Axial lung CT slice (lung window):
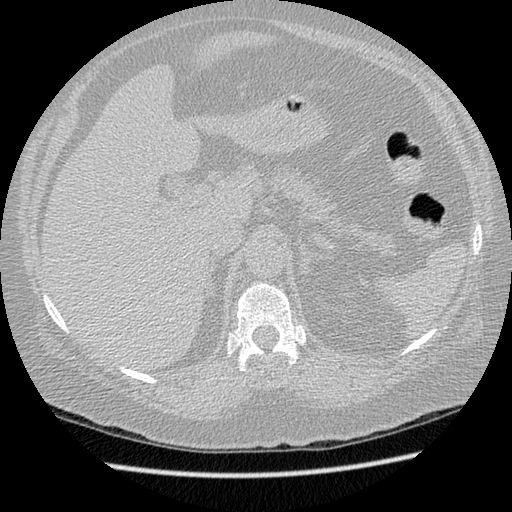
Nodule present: no